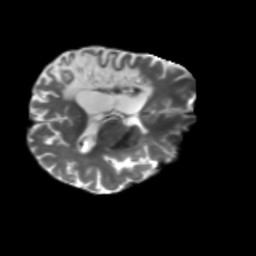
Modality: T2w
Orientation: axial
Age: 54
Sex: male
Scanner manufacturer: siemens
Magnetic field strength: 3 T
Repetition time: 5.25 s
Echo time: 0.08 s